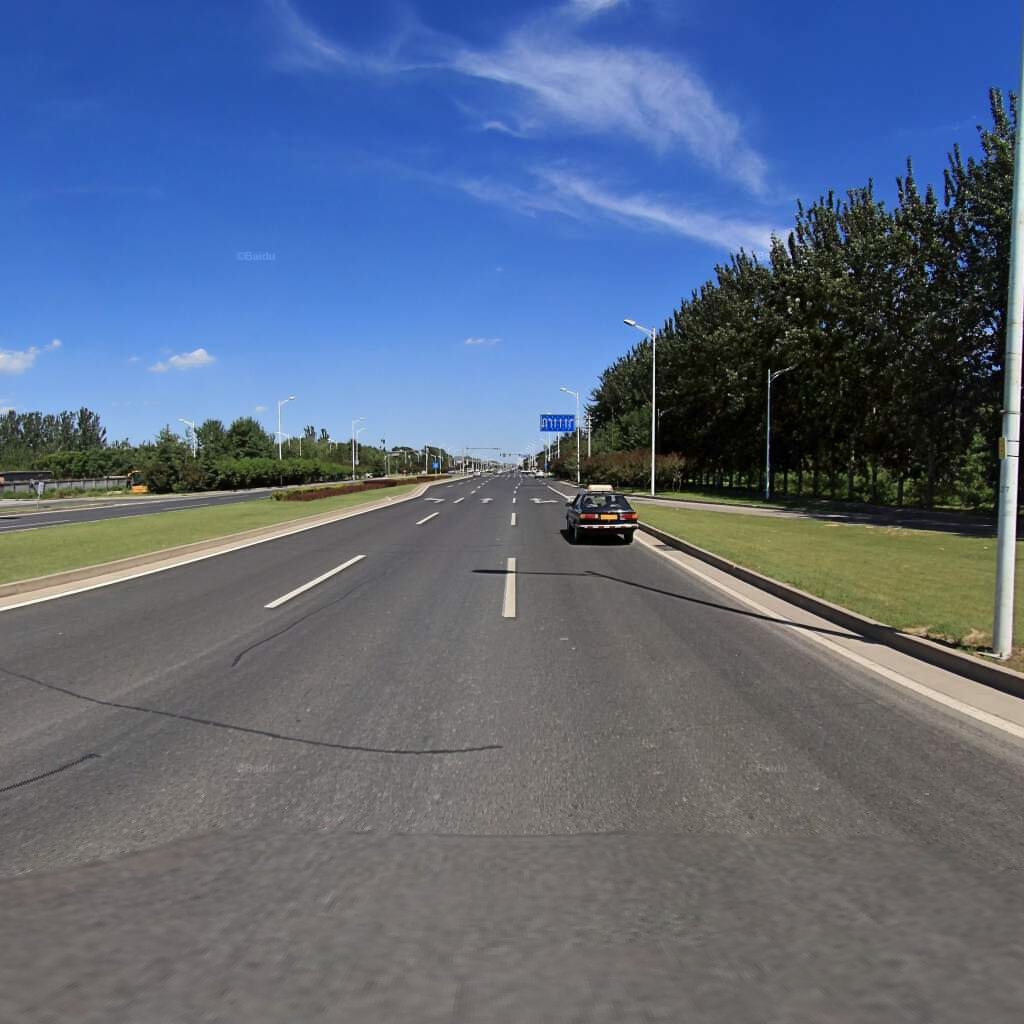
Region: Haidian
Road damage annotations: transverse patch, longitudinal patch, longitudinal patch